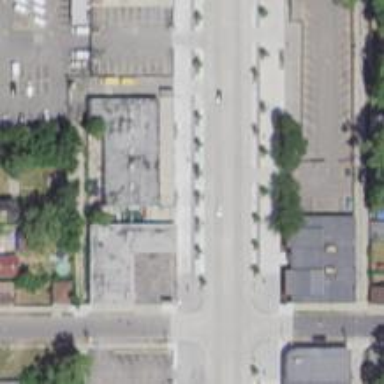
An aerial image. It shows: Tertiary road with separate sidewalks and cycleways.